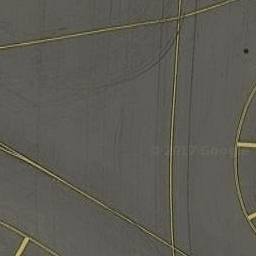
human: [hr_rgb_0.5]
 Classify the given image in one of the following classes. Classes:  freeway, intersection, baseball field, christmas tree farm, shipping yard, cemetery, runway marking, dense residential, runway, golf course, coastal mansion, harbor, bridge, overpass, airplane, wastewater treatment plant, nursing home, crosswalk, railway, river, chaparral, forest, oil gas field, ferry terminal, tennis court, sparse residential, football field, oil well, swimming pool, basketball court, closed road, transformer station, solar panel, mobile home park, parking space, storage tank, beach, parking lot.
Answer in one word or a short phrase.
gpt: runway marking